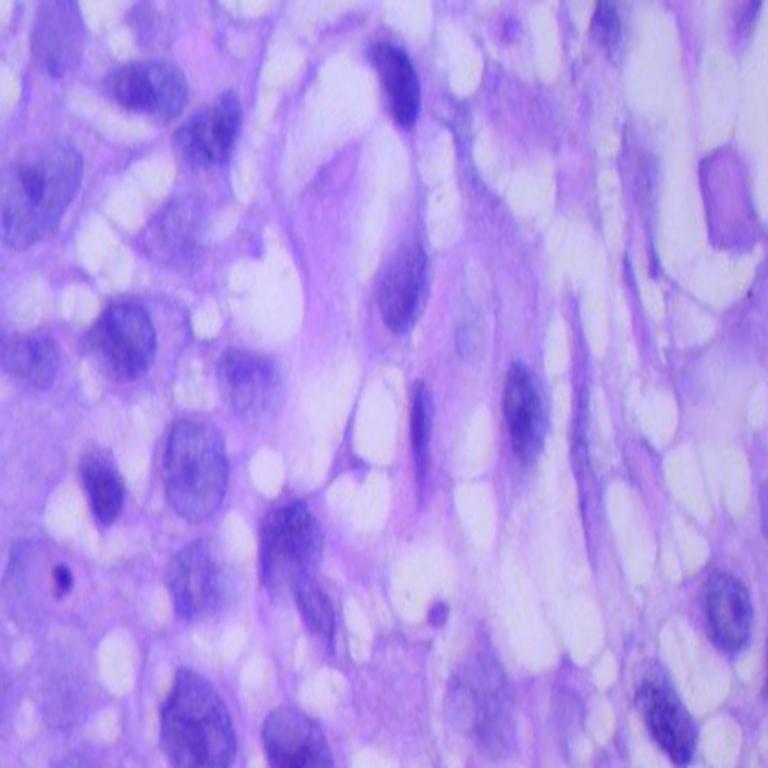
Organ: lung
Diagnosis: squamous carcinomas